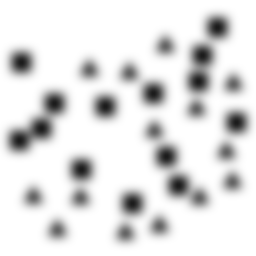
Squares: 14
Triangles: 14
Stars: 0
Total shapes: 28